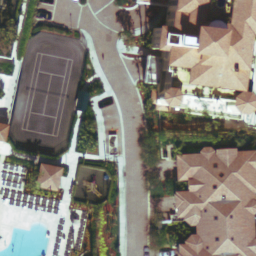
Label: tennis court